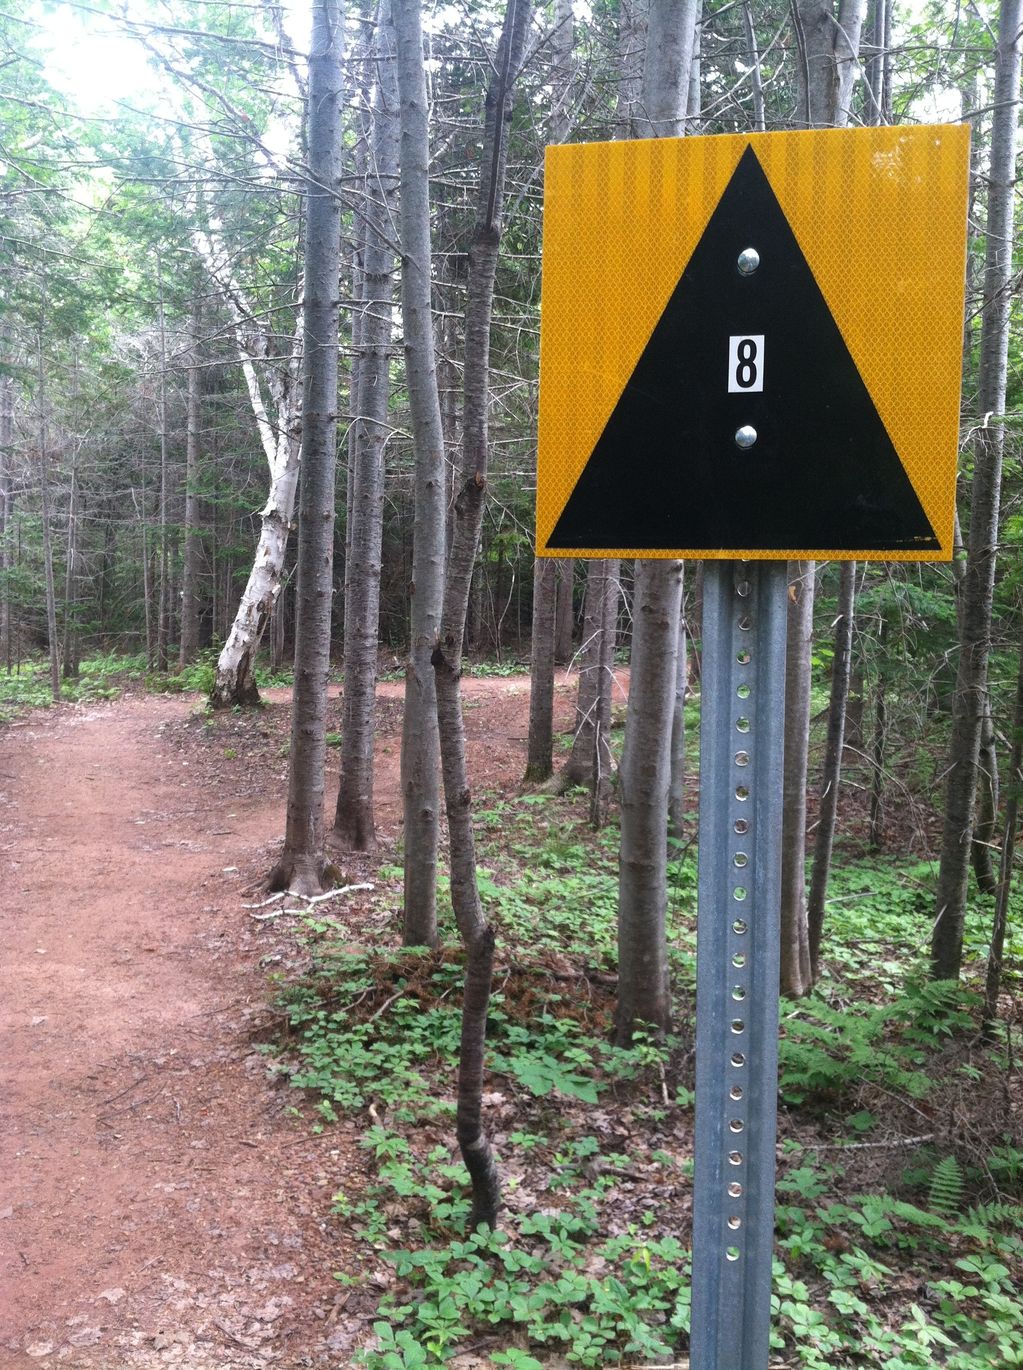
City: charlottetown